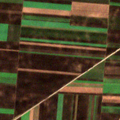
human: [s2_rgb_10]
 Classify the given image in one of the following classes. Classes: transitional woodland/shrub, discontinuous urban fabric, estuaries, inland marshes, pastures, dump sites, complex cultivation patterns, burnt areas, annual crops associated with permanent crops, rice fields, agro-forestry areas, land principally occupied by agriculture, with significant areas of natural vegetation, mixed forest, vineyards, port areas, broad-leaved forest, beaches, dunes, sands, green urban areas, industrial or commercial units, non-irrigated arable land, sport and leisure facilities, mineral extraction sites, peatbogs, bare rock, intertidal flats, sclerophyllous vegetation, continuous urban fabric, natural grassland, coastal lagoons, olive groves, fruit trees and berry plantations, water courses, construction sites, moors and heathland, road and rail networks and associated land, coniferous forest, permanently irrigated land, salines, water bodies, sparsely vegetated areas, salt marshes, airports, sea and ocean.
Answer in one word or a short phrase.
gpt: non-irrigated arable land